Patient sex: F
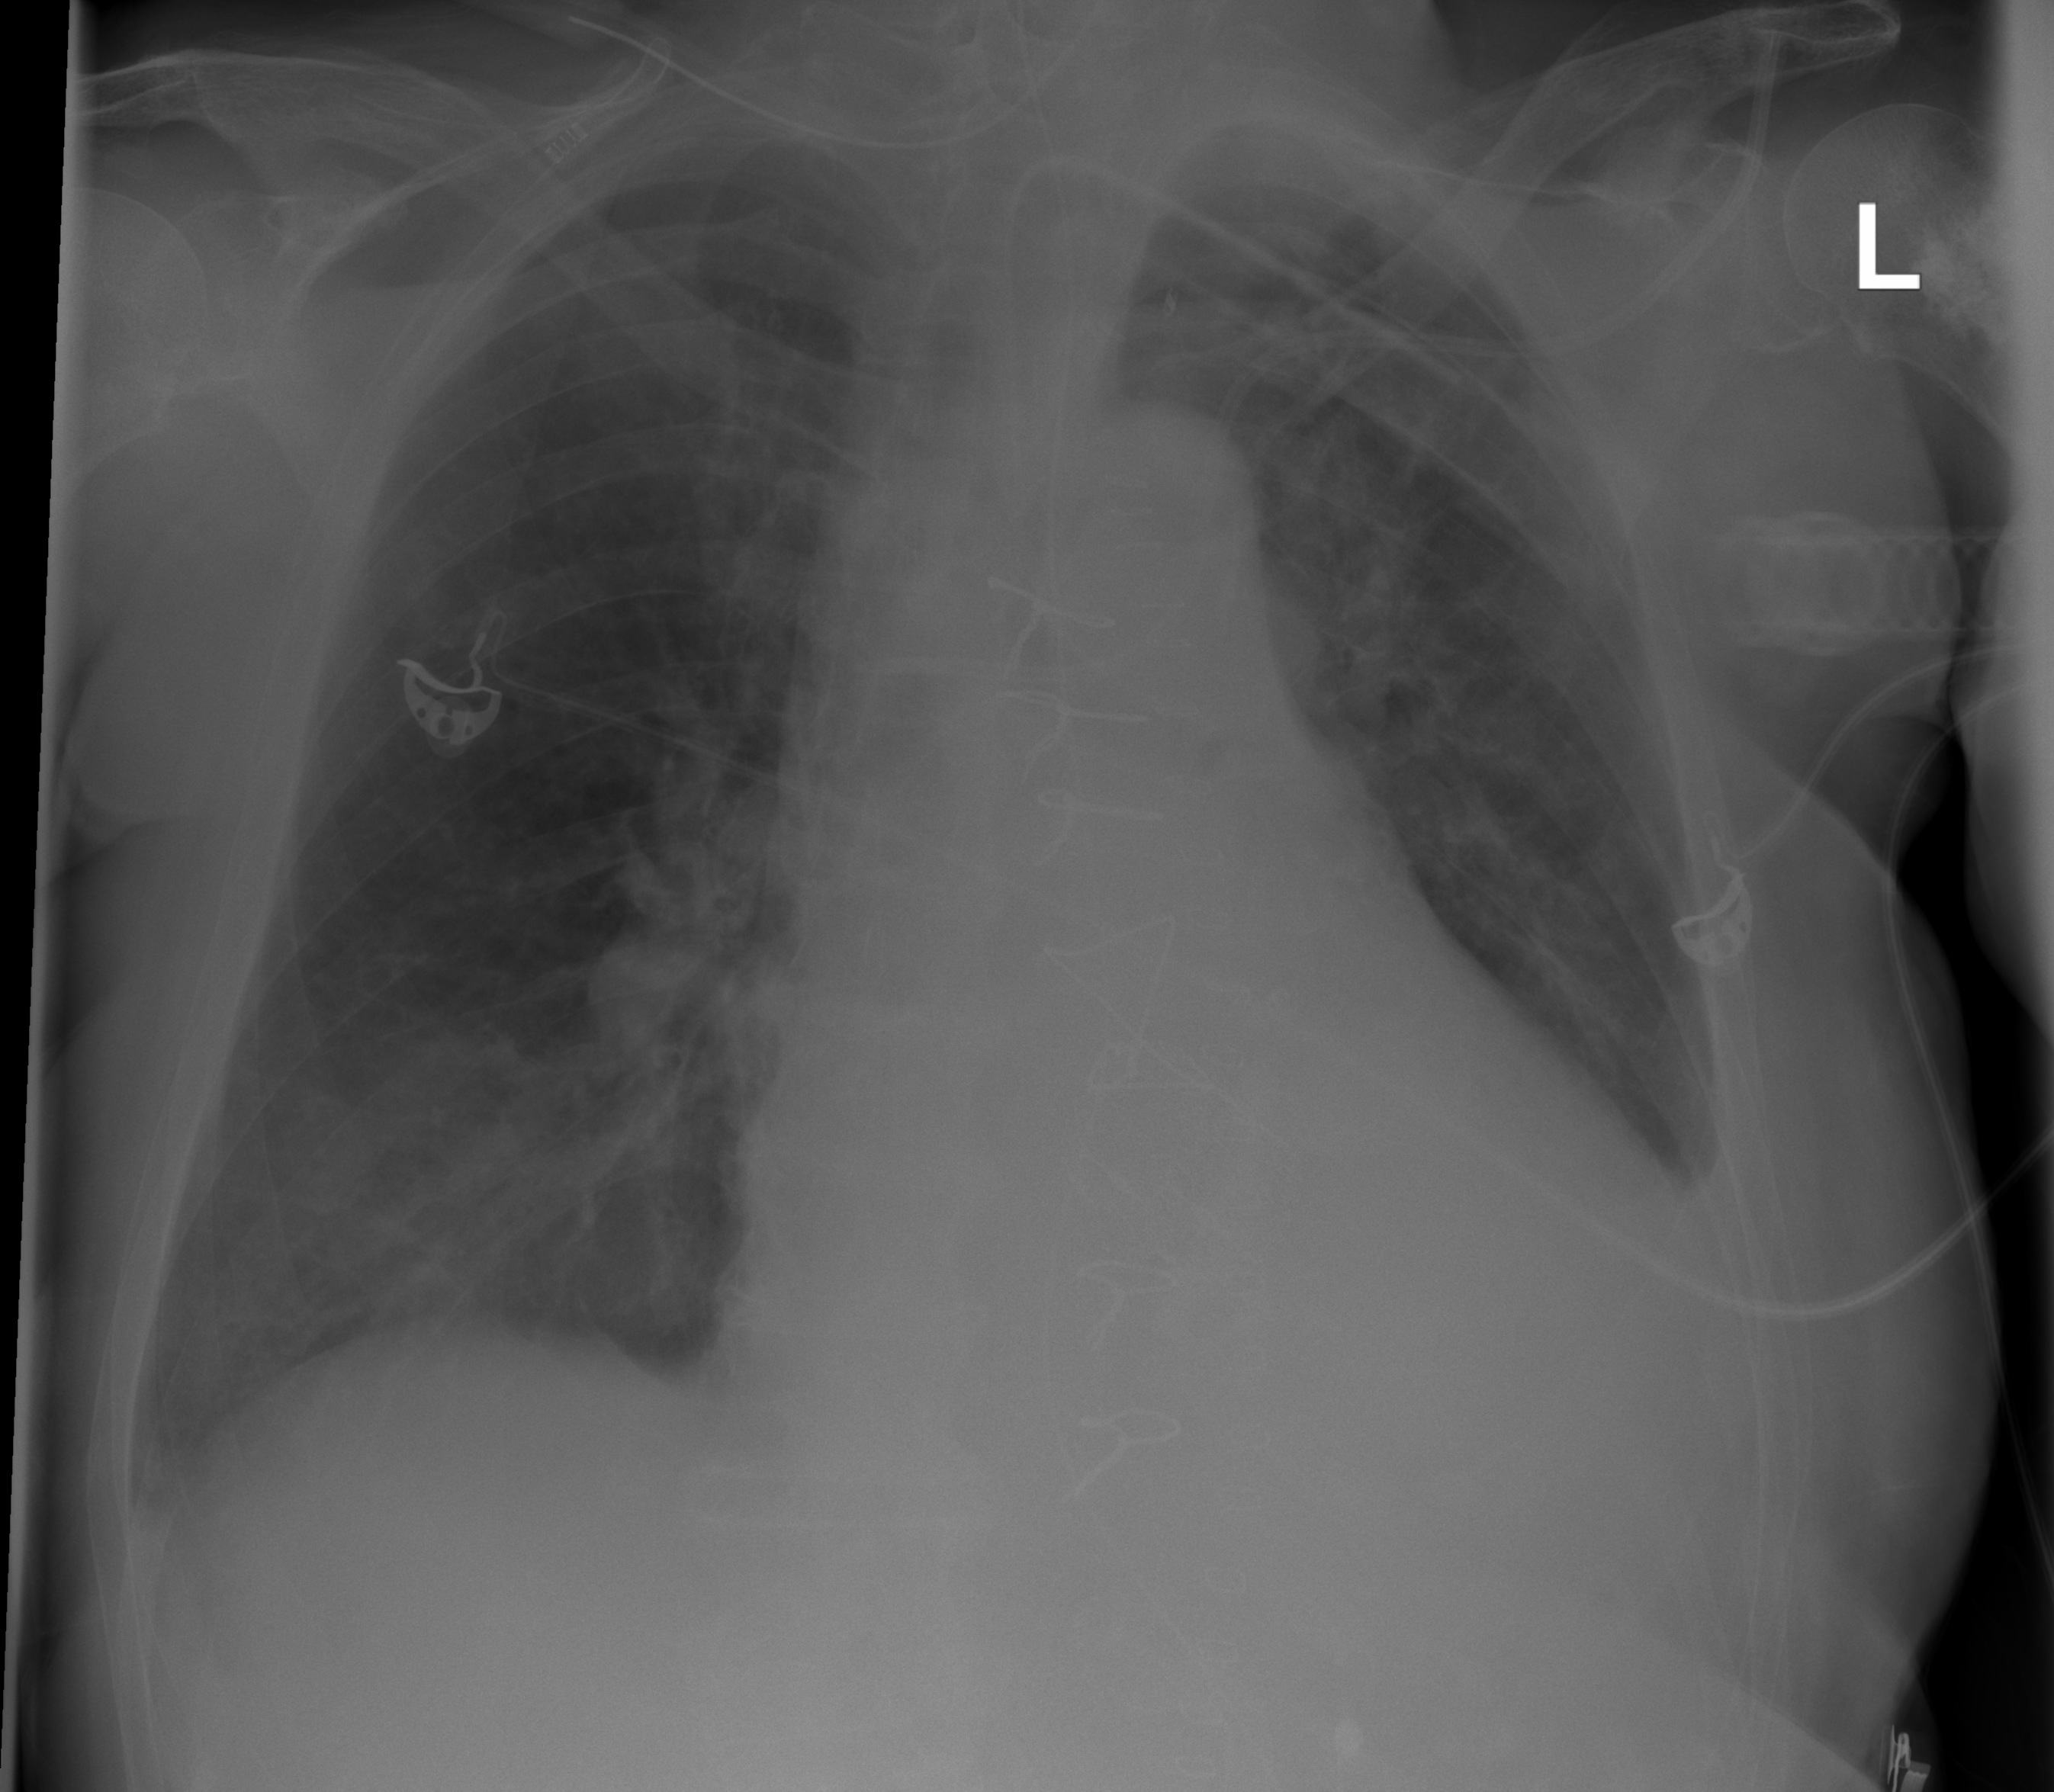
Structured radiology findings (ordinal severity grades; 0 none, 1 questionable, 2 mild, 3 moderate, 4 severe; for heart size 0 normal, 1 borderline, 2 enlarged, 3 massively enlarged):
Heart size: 2
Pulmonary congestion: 0
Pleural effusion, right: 1
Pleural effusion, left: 2
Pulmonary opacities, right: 0
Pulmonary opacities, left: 0
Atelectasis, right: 1
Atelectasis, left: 2